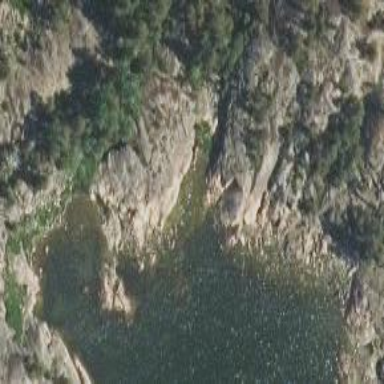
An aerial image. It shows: Landscape of bare rock.